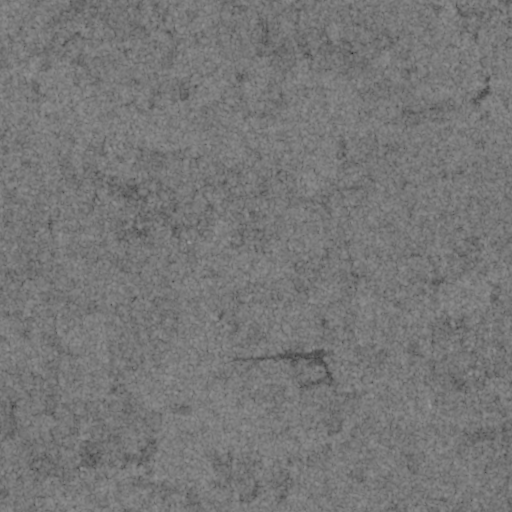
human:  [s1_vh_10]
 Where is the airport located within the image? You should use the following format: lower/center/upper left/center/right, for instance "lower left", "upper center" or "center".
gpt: The airport is located in the lower center of the image.
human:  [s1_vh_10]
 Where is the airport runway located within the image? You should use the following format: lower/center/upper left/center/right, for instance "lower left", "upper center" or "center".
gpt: The airport runway is located in the lower center of the image.
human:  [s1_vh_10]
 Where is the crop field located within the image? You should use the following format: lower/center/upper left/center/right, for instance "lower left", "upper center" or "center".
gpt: The crop field is located in the upper right of the image.
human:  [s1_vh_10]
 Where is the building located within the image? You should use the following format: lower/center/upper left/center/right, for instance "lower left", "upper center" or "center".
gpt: There is no building in the image.

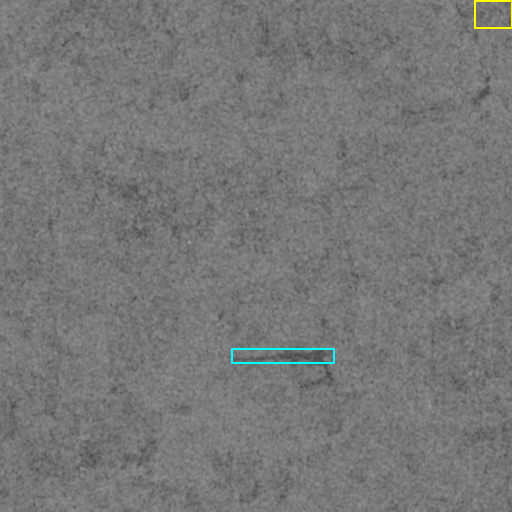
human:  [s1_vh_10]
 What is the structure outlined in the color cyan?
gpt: The structure outlined in cyan is an airport.
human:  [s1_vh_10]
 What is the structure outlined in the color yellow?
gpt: The structure outlined in yellow is a crop field.
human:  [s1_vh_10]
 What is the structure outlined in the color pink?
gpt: There is no pink outline.